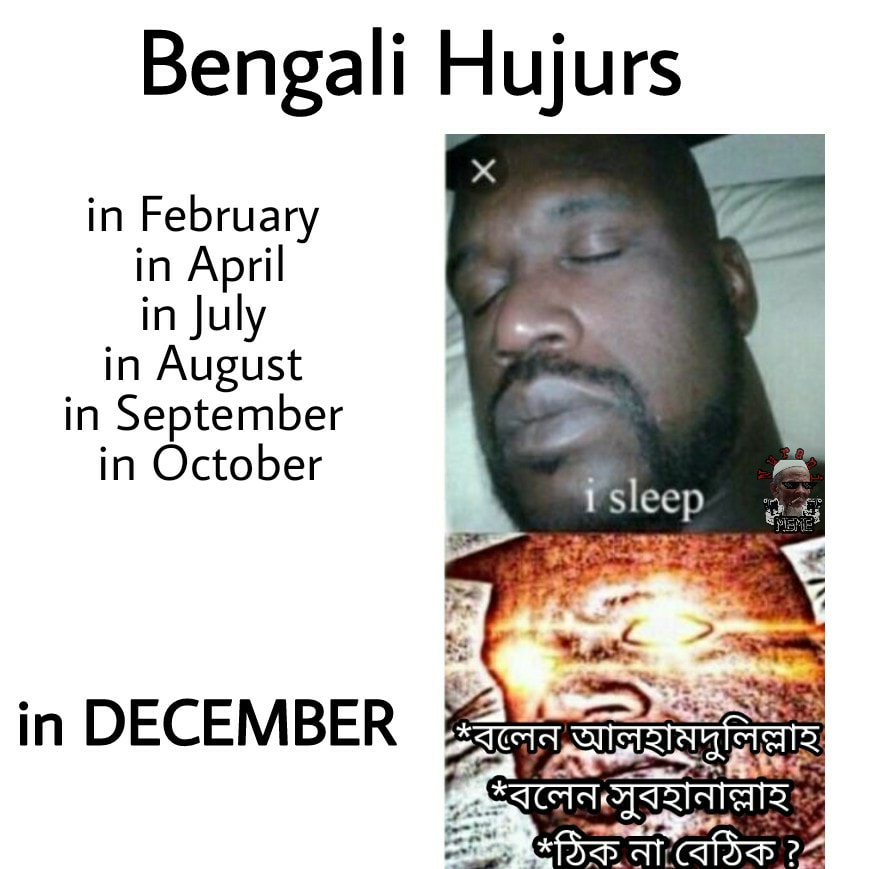
Caption: Bengali Hujurs    in February in April in July  in August in September  in October    i sleep    in DECEMBER  *বলেন আলহামদুলিল্লাহ *বলেন সুবহানাল্লাহ  *ঠিক না বেঠিক ?
Label: hate